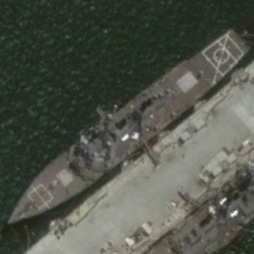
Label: destroyer